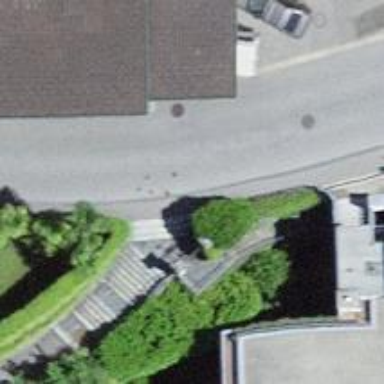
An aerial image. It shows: Set of asphalt steps with no sidewalk.